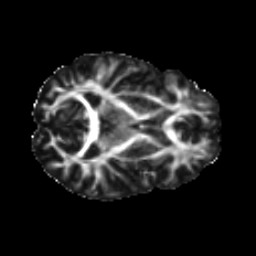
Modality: FA
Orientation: axial
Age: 42
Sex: female
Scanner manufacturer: ge
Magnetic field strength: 3 T
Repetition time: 7.8 s
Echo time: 0.0606 s